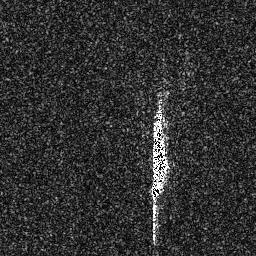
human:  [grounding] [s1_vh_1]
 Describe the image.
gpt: In the satellite image, there is  <ref>1 large ship </ref> <box>[[57, 40, 66, 77, 0]]</box> located at center.